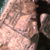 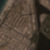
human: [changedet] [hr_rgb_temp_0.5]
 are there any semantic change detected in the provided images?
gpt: No change was made.